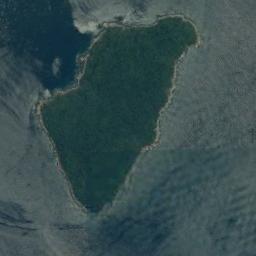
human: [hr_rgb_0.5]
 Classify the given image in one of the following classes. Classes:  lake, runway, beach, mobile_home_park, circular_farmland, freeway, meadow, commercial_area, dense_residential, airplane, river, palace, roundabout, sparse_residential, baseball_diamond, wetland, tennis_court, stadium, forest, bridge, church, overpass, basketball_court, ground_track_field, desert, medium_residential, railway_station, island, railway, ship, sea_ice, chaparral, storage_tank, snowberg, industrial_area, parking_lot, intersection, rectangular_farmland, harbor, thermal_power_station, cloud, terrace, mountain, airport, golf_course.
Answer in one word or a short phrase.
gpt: island